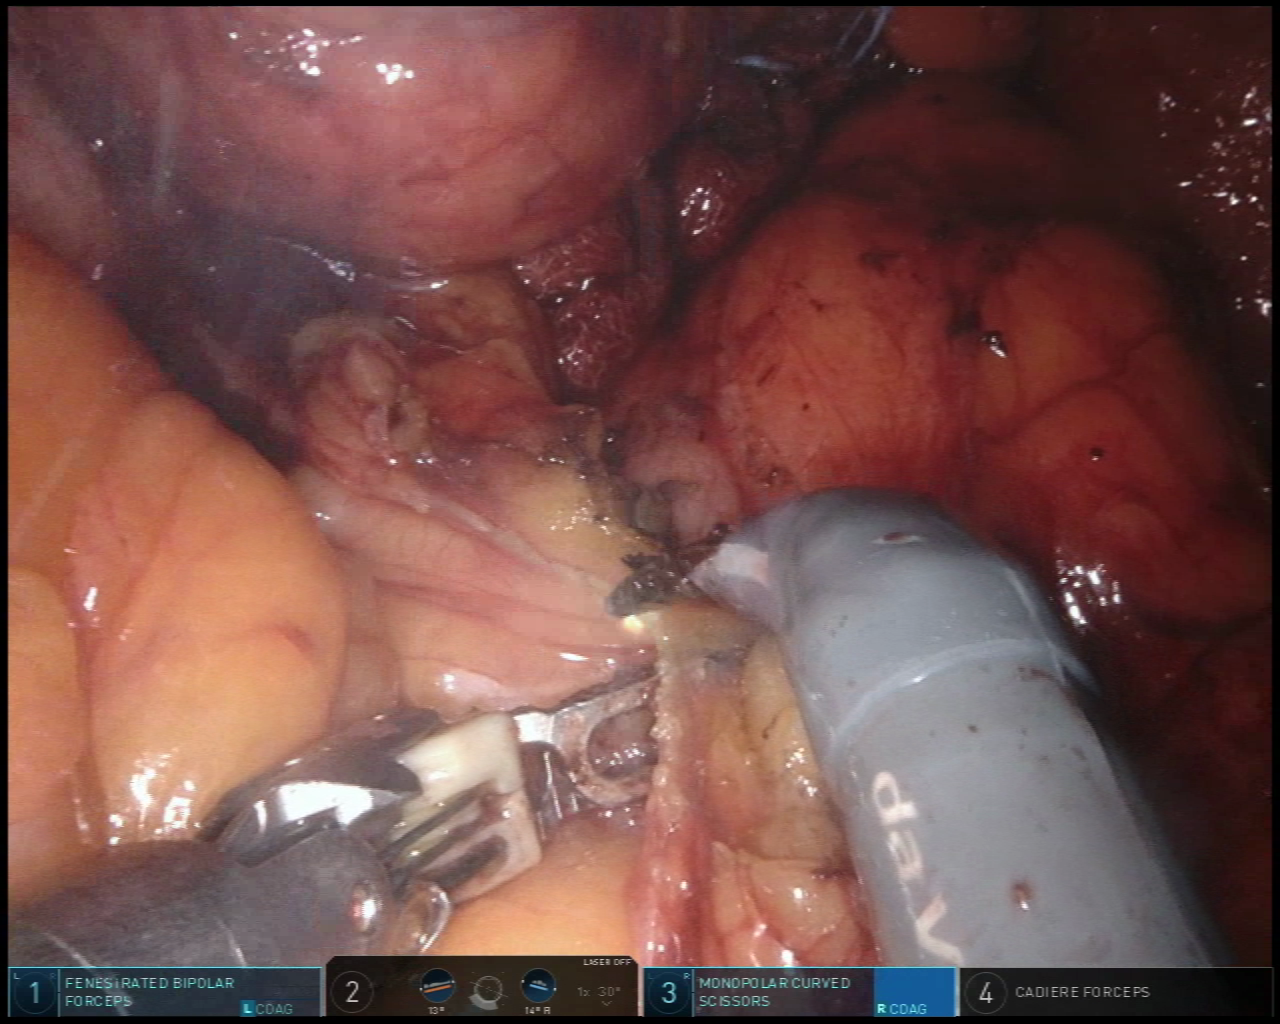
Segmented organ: stomach
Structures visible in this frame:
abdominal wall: no
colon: no
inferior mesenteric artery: no
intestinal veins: no
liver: no
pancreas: no
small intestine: no
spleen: no
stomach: yes
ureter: no
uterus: no
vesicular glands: no